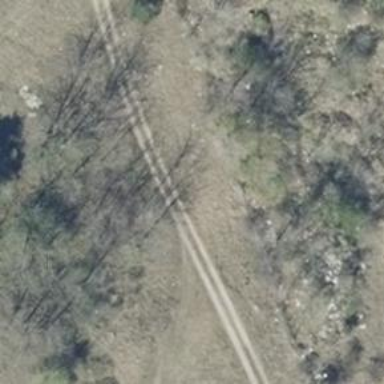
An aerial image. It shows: Gravel track with grade 2 tracktype.